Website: crate-barrel
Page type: store-pickup
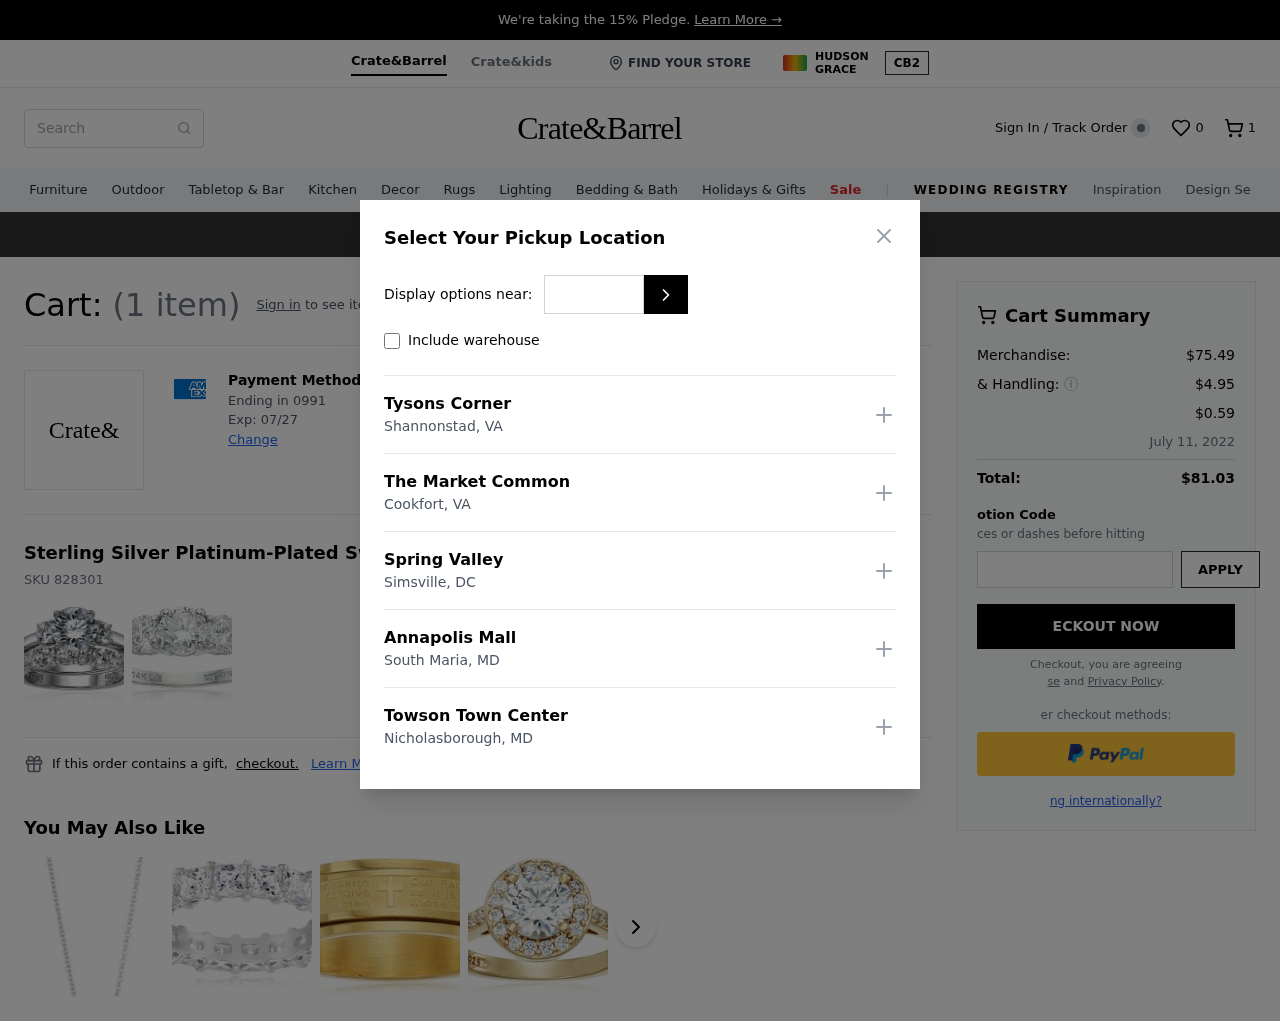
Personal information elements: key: PII_CARD_EXPIRY
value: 07/27
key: PII_CARD_LAST4
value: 0991
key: PII_LOCATION1_CITY
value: Shannonstad
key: PII_LOCATION1_NAME
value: Tysons Corner
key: PII_LOCATION1_STATE
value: VA
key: PII_LOCATION2_CITY
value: Cookfort
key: PII_LOCATION2_NAME
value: The Market Common
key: PII_LOCATION2_STATE
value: VA
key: PII_LOCATION3_CITY
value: Simsville
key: PII_LOCATION3_NAME
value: Spring Valley
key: PII_LOCATION3_STATE
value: DC
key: PII_LOCATION4_CITY
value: South Maria
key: PII_LOCATION4_NAME
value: Annapolis Mall
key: PII_LOCATION4_STATE
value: MD
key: PII_LOCATION5_CITY
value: Nicholasborough
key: PII_LOCATION5_NAME
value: Towson Town Center
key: PII_LOCATION5_STATE
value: MD
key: PII_POSTCODE
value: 85535
Product elements: key: PRODUCT1_NAME
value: Sterling Silver Platinum-Plated Swarovski Zirconia Three Stone Ring, Size 7
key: PRODUCT1_SKU
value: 828301
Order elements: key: ORDER_NUM_ITEMS
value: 1
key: ORDER_NUM_ITEMS
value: (1 item)
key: ORDER_SUBTOTAL
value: $75.49
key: ORDER_SHIPPING_COST
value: $4.95
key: ORDER_SURCHARGE
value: $0.59
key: ORDER_DELIVERY_DATE
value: July 11, 2022
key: ORDER_TOTAL
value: $81.03
Search elements: key: HEADER_SEARCH
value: Search
Other elements: key: WISHLIST_NUM_ITEMS
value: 0